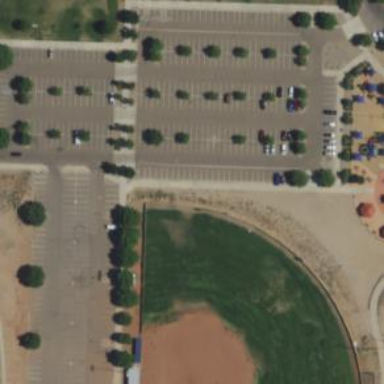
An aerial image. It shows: Parking area with surface.